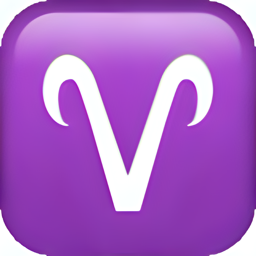
Name: aries
Emoji: ♈
Group: Symbols
Sub-group: zodiac